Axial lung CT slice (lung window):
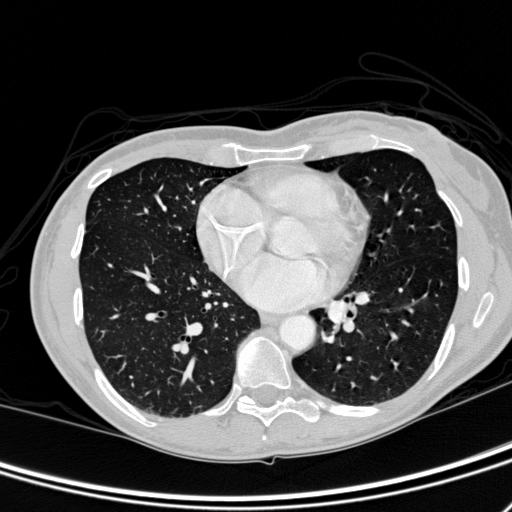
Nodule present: no